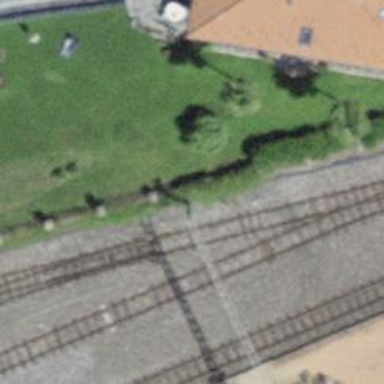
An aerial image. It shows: Railway switch.